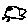
Label: bird